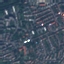
Land use / land cover: Residential